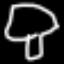
Label: mushroom